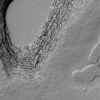
Label: not_dusty